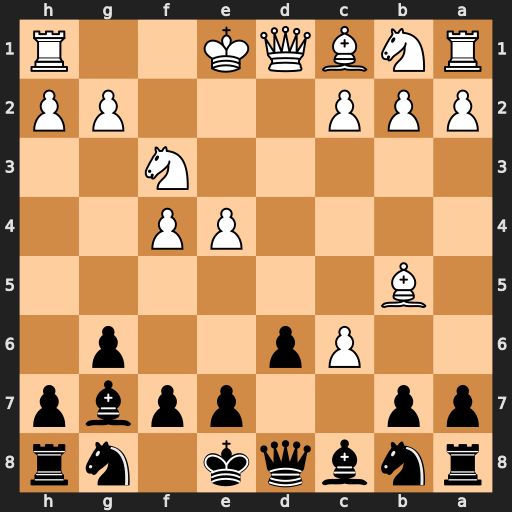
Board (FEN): rnbqk1nr/pp2ppbp/2Pp2p1/1B6/4PP2/5N2/PPP3PP/RNBQK2R
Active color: b
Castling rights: KQkq
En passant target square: -
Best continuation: Qa5+ Nc3 Bxc3+ bxc3 Qxb5